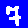
Digit: 7